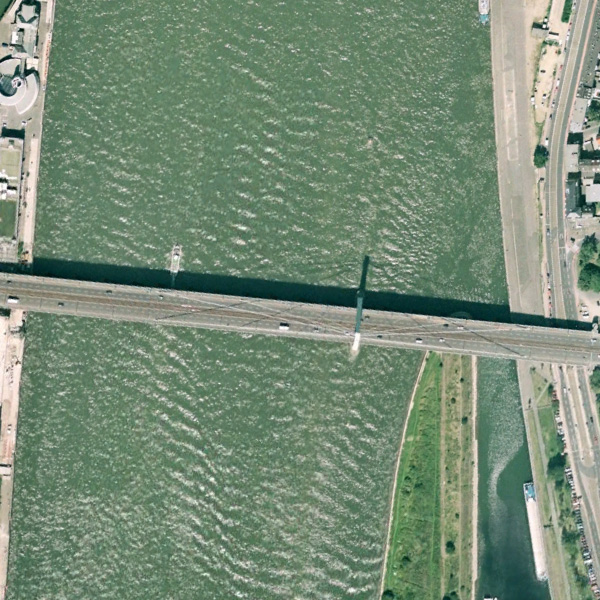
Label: Bridge